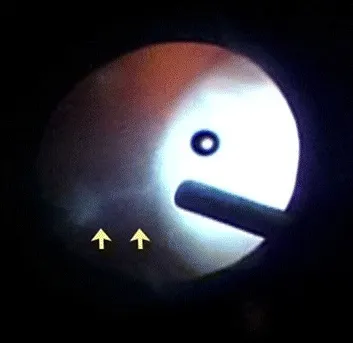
A; Image showing the intraoperative findings. An aggregation of vitreous gel (arrows) on the optic disc was found. The luxated lens probably became stuck on the optic disc via this residual vitreous gel.
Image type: endoscopy (arthroscopy)